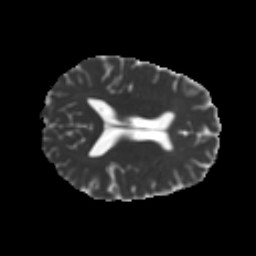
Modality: MD
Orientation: axial
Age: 36
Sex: female
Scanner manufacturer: ge
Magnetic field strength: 3 T
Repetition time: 7.8 s
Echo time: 0.0606 s